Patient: sex M, age 44
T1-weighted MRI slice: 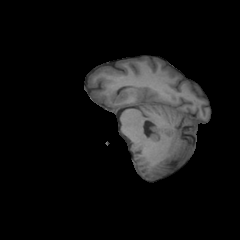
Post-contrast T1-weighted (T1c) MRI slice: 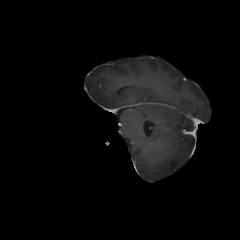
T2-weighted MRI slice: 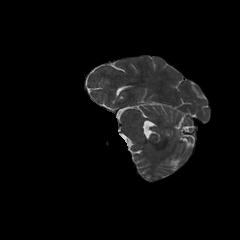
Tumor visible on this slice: no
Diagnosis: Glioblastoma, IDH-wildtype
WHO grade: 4